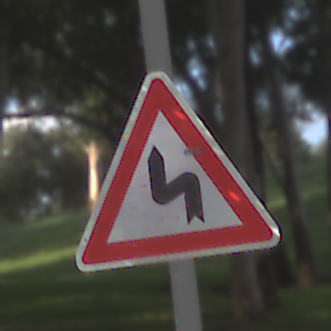
Verkehrszeichen: DoppelkurveZunaechstLinks
Umgebung: Outdoor, Nature
Tageszeit: MorningAfternoon
Wetter: Clear
Licht: Natural
Jahreszeit: NotSpecified
Kontrast: HighContrast